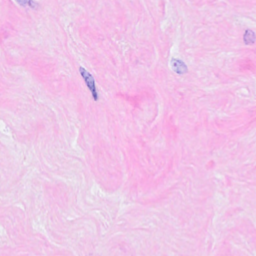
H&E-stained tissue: Breast